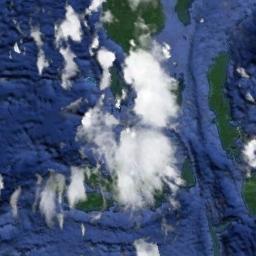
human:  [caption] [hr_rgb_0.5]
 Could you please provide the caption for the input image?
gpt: Sparse white clouds on green land and blue sea .

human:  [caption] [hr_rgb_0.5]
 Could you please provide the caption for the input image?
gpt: The cumulus clouds are located above the surface of the sea and some islands are at sea .

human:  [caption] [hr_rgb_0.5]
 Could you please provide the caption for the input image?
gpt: There is a little thin cloud above the farmland .

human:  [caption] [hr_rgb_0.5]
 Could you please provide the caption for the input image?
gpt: The white cloud is above blue sea and green island .

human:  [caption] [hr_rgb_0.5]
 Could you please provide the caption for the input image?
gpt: There are many pieces of white clouds over some green island .